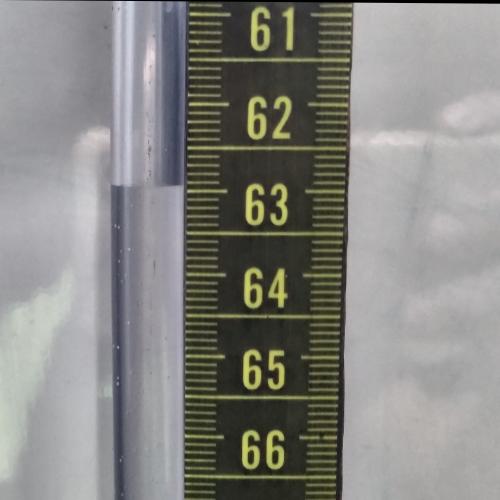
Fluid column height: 62.9 cm